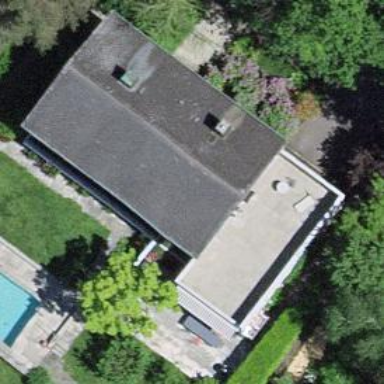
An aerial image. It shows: Garage.